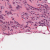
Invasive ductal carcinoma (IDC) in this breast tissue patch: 1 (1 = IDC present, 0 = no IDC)